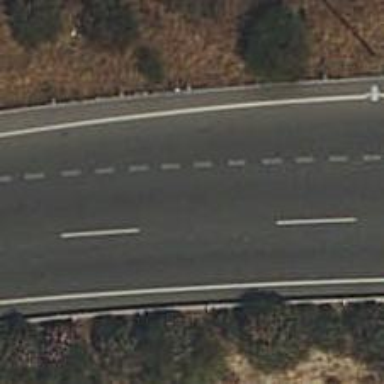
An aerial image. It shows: Motorway link.